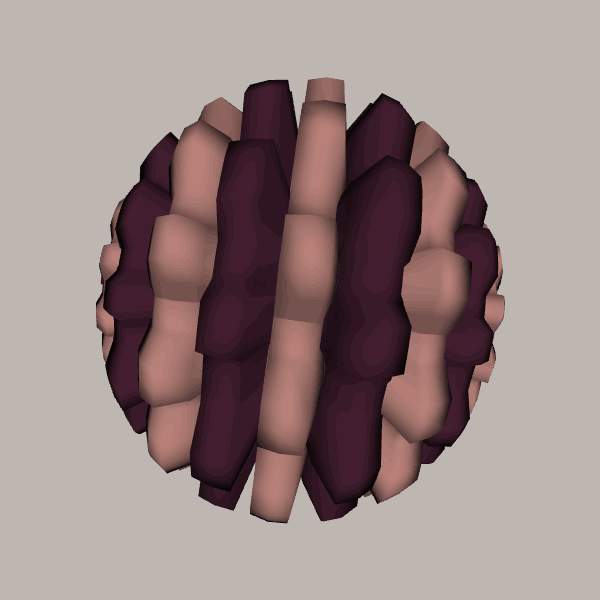
Background: light